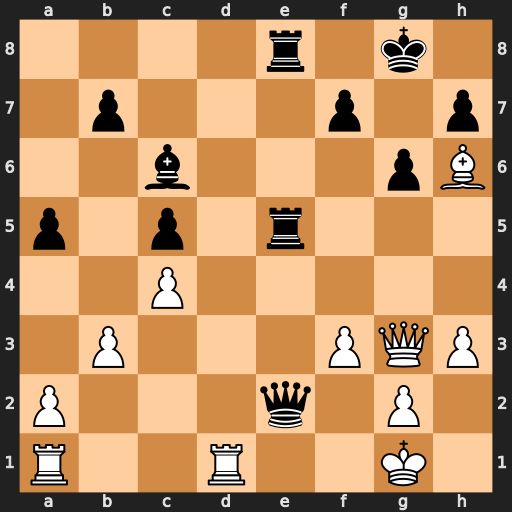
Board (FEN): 4r1k1/1p3p1p/2b3pB/p1p1r3/2P5/1P3PQP/P3q1P1/R2R2K1
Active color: w
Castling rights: -
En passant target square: -
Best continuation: Rd2 Qxd2 Bxd2